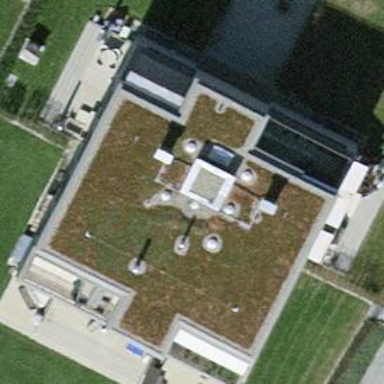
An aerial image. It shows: Terrace building.